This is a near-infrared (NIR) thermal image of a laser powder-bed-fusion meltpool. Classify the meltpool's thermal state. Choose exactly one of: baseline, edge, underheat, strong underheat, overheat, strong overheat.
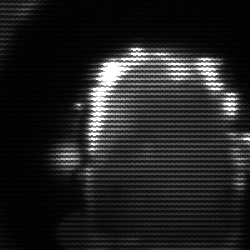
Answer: baseline